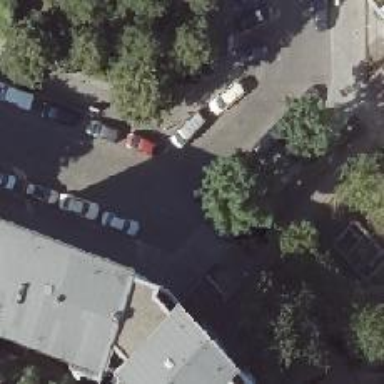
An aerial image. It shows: Footway.